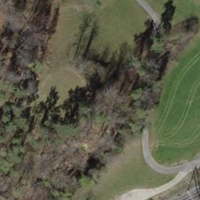
EUNIS habitat code: 44
Species observed at this site:
Pholidoptera griseoaptera
Podarcis muralis
Gonepteryx rhamni
Vincetoxicum hirundinaria
Chiasmia clathrata
Tragopogon orientalis
Nemobius sylvestris
Primula veris
Chorthippus biguttulus
Pilosella officinarum
Salamandra salamandra
Papilio machaon
Ruspolia nitidula
Knautia arvensis
Pseudochorthippus parallelus
Gryllus campestris
Anthyllis vulneraria
Milvus milvus
Orchis militaris
Lacerta agilis
Gomphocerippus rufus
Anguis fragilis